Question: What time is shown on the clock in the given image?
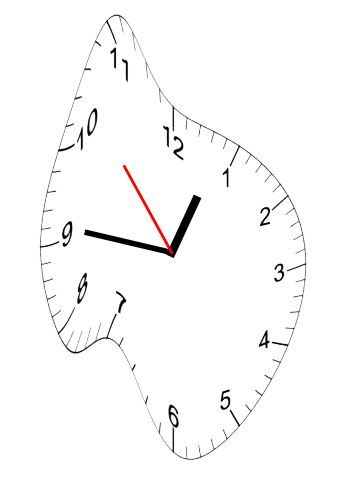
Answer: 12:45:53